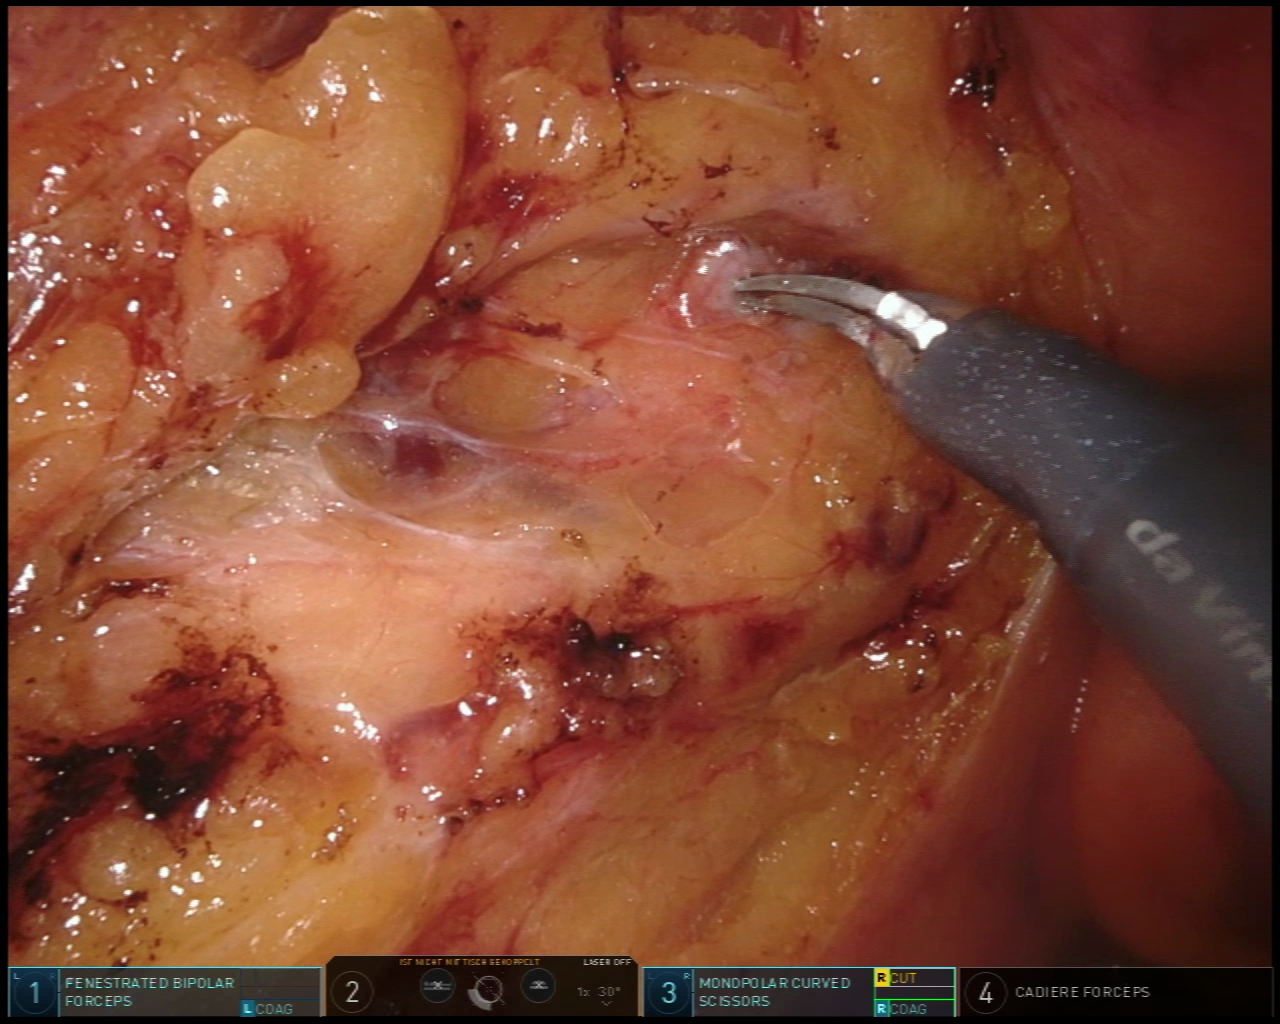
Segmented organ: inferior_mesenteric_artery
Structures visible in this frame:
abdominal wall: no
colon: no
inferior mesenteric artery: yes
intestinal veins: no
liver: no
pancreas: no
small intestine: no
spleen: no
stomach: no
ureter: yes
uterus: no
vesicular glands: no